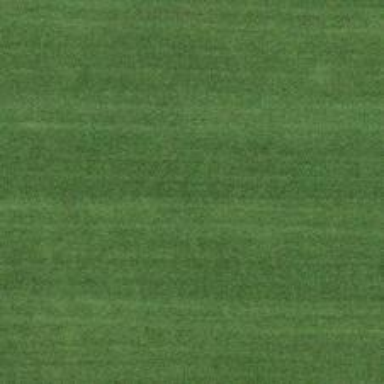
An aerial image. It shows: Soccer field.